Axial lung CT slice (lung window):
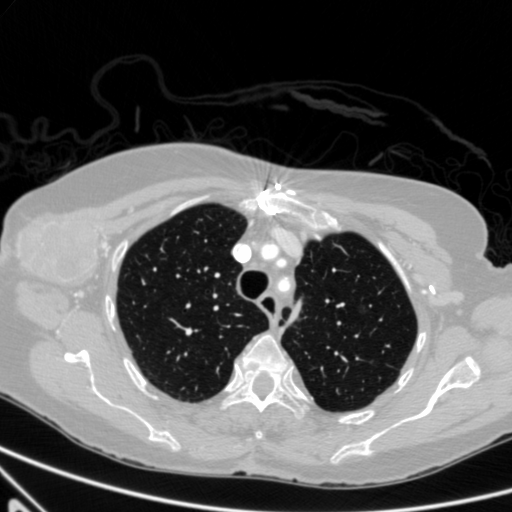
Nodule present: no